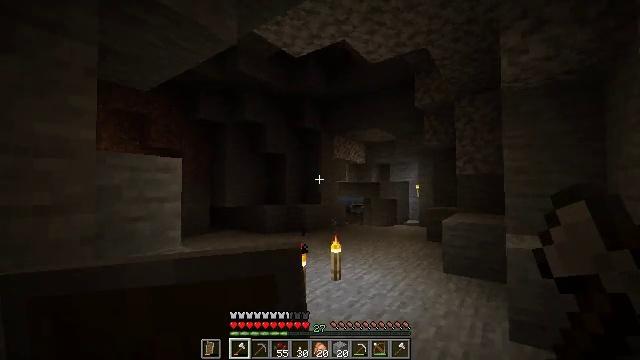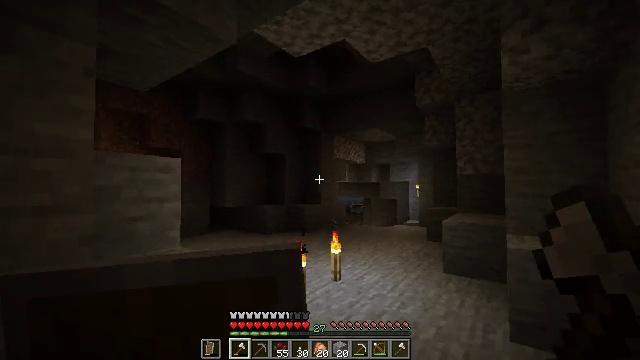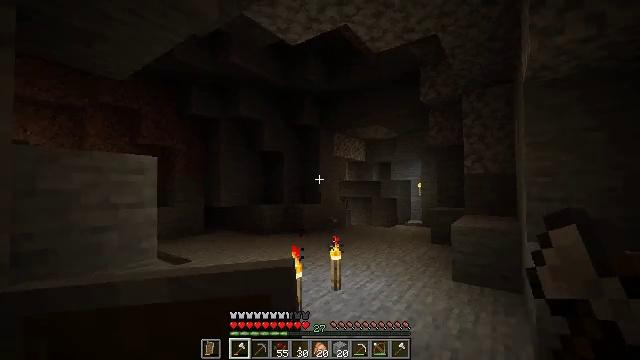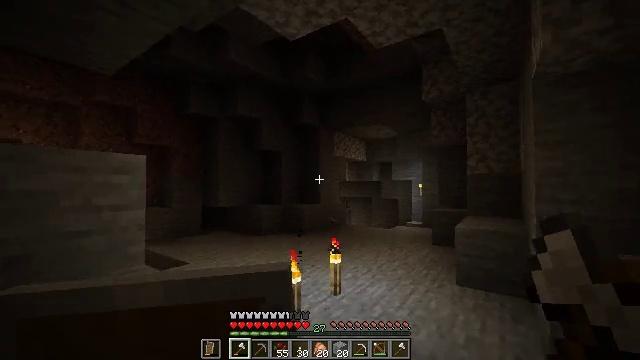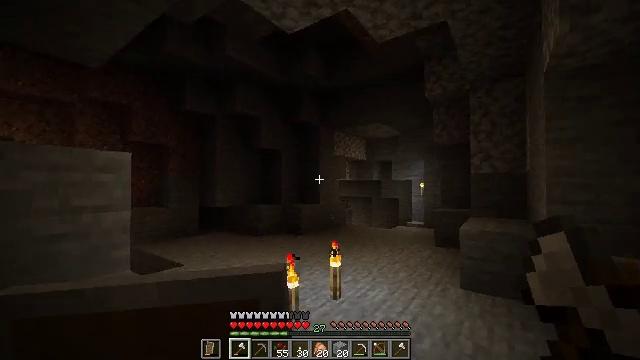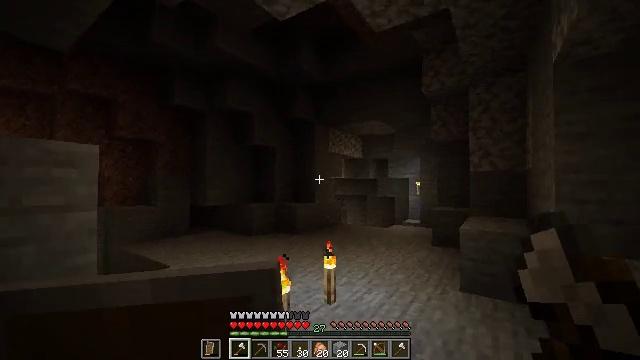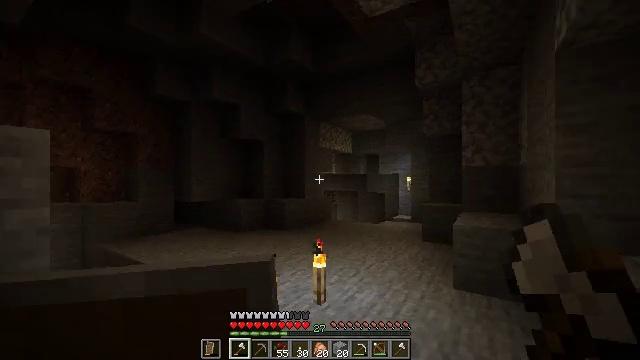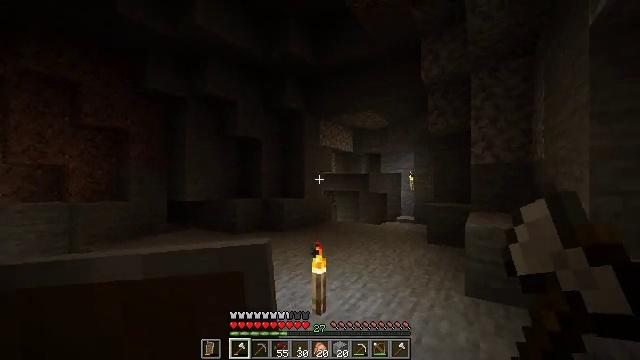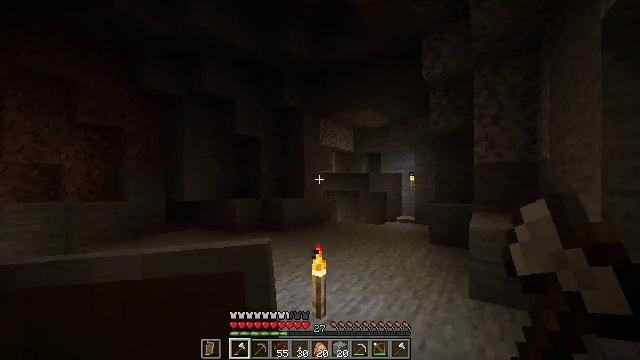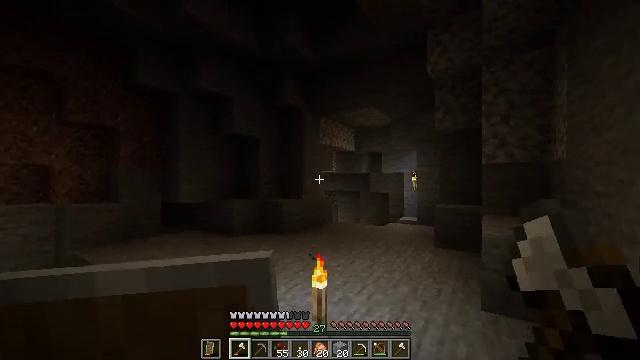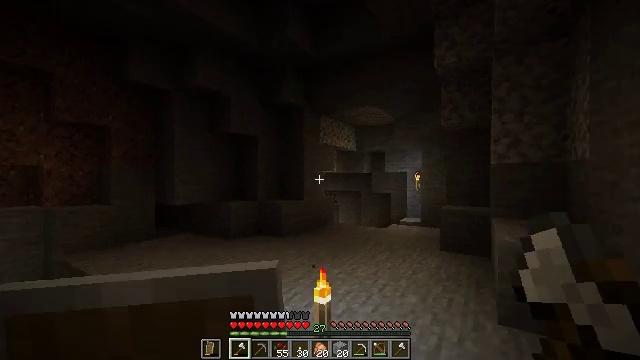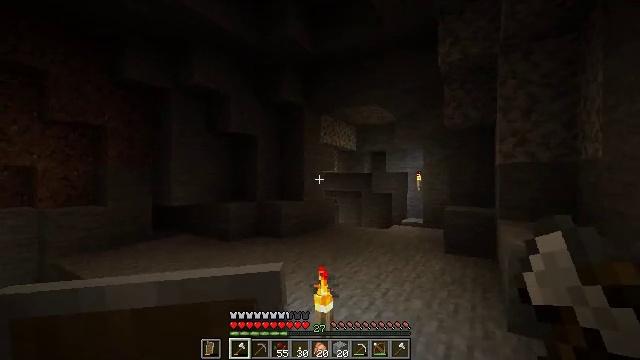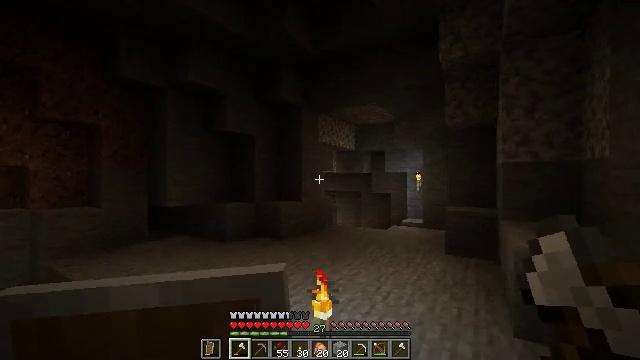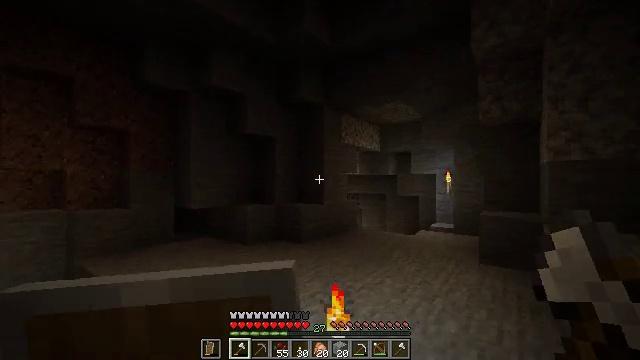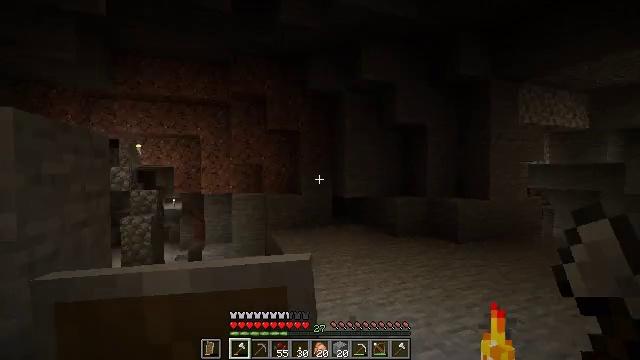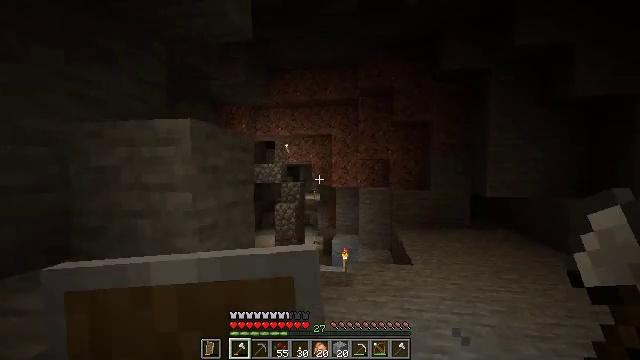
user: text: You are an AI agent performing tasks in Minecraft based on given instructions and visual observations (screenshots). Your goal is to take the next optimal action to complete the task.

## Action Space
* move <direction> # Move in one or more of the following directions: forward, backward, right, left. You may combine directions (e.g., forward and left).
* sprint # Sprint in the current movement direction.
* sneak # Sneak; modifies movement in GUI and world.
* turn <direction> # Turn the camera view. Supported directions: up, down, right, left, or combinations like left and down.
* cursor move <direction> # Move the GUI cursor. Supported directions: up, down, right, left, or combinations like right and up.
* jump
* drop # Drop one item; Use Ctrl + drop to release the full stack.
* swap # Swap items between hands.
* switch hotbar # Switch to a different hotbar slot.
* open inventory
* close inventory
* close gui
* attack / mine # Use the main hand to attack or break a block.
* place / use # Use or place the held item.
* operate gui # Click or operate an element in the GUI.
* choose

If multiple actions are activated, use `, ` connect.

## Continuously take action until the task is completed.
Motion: motion action
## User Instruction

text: Collect gold ore for smelting.
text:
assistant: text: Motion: move forward
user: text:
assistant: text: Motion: move forward
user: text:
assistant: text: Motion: move forward
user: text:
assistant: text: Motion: move forward
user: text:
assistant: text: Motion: move forward, turn right
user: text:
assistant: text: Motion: move forward, turn right and down
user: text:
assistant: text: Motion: move forward
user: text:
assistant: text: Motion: move forward
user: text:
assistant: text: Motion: move forward
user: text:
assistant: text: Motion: move forward
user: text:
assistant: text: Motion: move forward
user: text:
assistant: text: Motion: move forward and move right
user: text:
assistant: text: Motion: move forward and move right, turn left
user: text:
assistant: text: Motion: move forward and move right, turn left and down
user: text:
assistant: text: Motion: move forward and move right, turn left and down
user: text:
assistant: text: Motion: move forward and move right, turn left and down
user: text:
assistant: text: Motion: move forward and move right
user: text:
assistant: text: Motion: move forward and move right
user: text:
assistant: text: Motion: move forward and move right
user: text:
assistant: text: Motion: move forward and move right, turn left
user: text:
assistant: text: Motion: move forward and move right, turn left and down
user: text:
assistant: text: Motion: move forward and move right, turn left and down
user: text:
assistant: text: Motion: move forward and move right, turn left and down
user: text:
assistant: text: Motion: move forward and move right
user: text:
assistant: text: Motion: no_op
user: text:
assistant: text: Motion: no_op
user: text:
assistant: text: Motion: no_op
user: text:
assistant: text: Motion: move left
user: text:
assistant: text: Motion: move left
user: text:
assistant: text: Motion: move left